Question: I want to add a legend under the existing legend that represents the dashed line, such that the dashed line could be labeled "avg tx effect" and be placed under study 3.

'''
library(ggplot2)
library(ggthemes)
#dput(df)
df=structure(list(study = structure(c(1L, 2L, 3L, 1L, 2L, 3L, 1L,
2L, 3L, 1L, 2L, 3L, 1L, 2L, 3L), .Label = c("study1", "study2",
"study3"), class = "factor"), d = c(-0.205, 0.1075, 0.3525, -0.37,
0.3, 0.42, -0.28, 0.09, 0.59, 0.11, -0.05, 0.25, 0, 0.25, 0.49
), Outcome = c(1L, 1L, 1L, 2L, 2L, 2L, 3L, 3L, 3L, 4L, 4L, 4L,
5L, 5L, 5L), Outcome2 = structure(c(1L, 1L, 1L, 4L, 4L, 4L, 7L,
7L, 7L, 10L, 10L, 10L, 13L, 13L, 13L), .Label = c("1", "1", "1",
"2", "2", "2", "3", "3", "3", "4", "4", "4", "5", "5", "5"), class = "factor")), .Names = c("study",
"d", "Outcome", "Outcome2"), row.names = c(NA, -15L), class = "data.frame")
ggplot(df, aes(x=Outcome2, y=d, fill=study)) +
geom_bar(position=position_dodge(), aes(x=Outcome2),stat="identity",
colour="black", # Use black outlines,
size=.3) + # Thinner lines
xlab("Outcome") +
ylab("Cohen's D Effect Size") +
scale_fill_grey(name="Study",
labels=c("study1","study2", "study3"))+
theme_bw()+
geom_hline(yintercept=.15,linetype=2)
'''
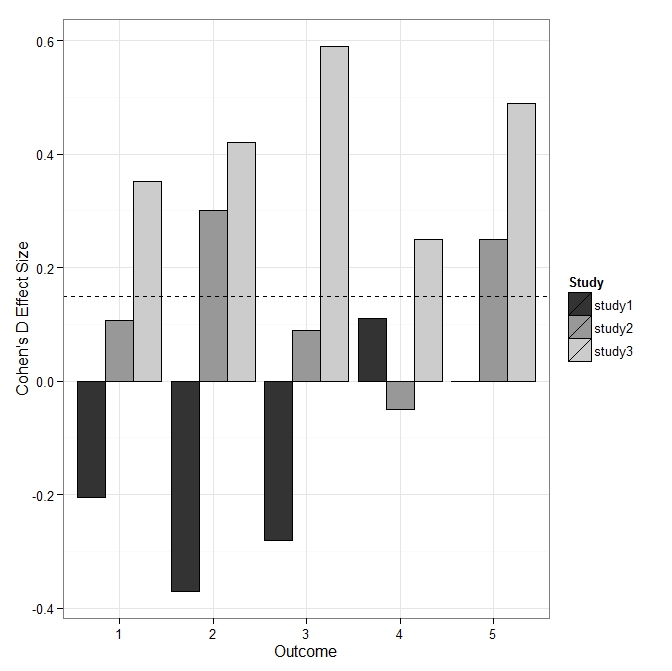
Answer: As @Gregor suggested, you could use a direct label for this line by adding 'annotate()' as shown below:
'''
ggplot(df, aes(x=Outcome2, y=d, fill=study)) +
geom_bar(position=position_dodge(), aes(x=Outcome2),stat="identity",
colour="black", # Use black outlines,
size=.3) + # Thinner lines
xlab("Outcome") +
ylab("Cohen's D Effect Size") +
scale_fill_grey(name="Study",
labels=c("study1","study2", "study3"))+
theme_bw()+
geom_hline(yintercept=.15,linetype=2) +annotate("text",x=.7,y=.17,size=3,label=c('avg tx ef'))
'''

If space is an issue you can use the 'wrapper' described <URL>'. Which produces: